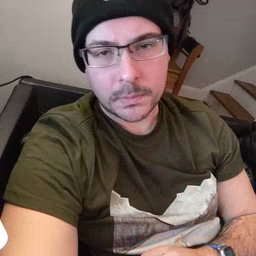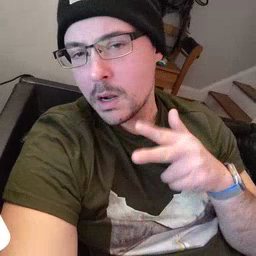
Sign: helicopter